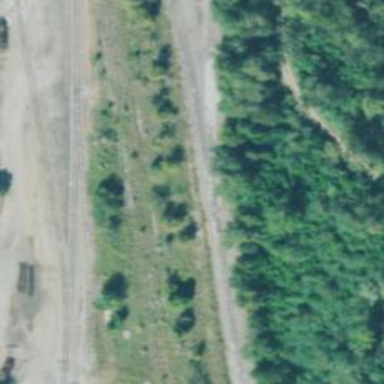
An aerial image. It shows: Abandoned railway yard.